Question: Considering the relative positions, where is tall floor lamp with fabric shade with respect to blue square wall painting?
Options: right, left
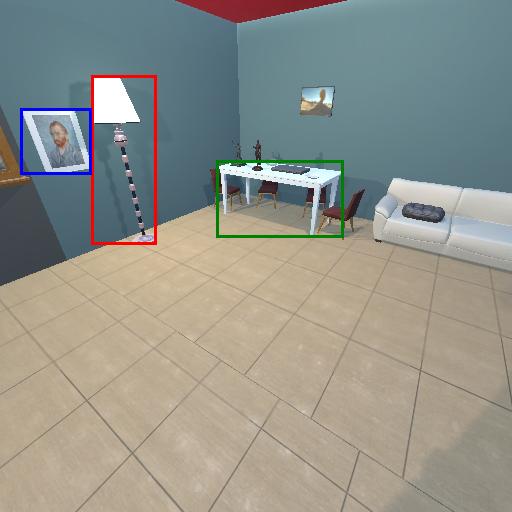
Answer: right